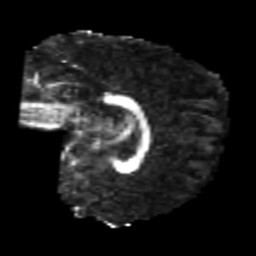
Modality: FA
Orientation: sagittal
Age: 22
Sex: female
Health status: healthy
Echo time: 0.074 s